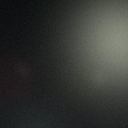
Screen state: off